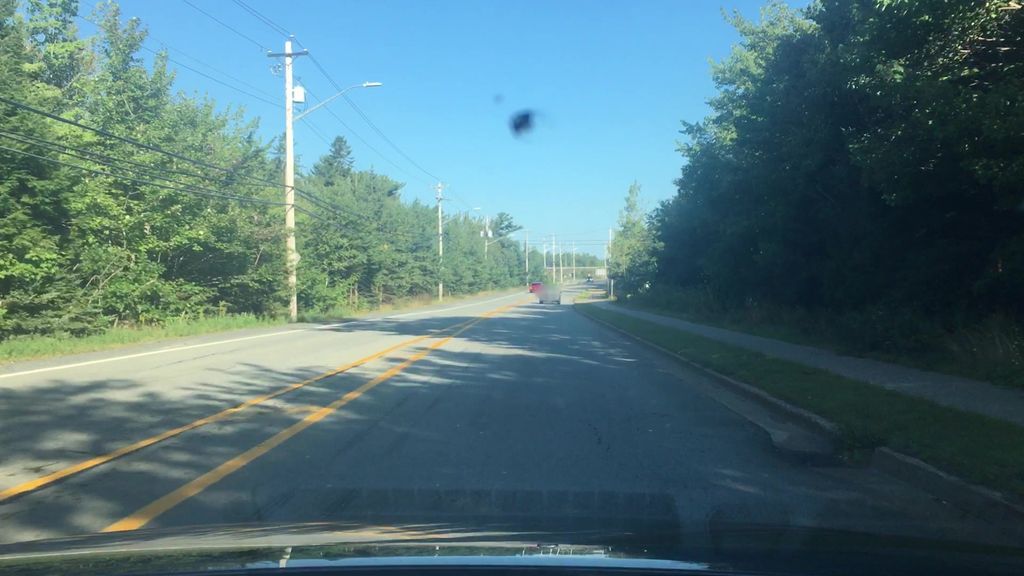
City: halifax